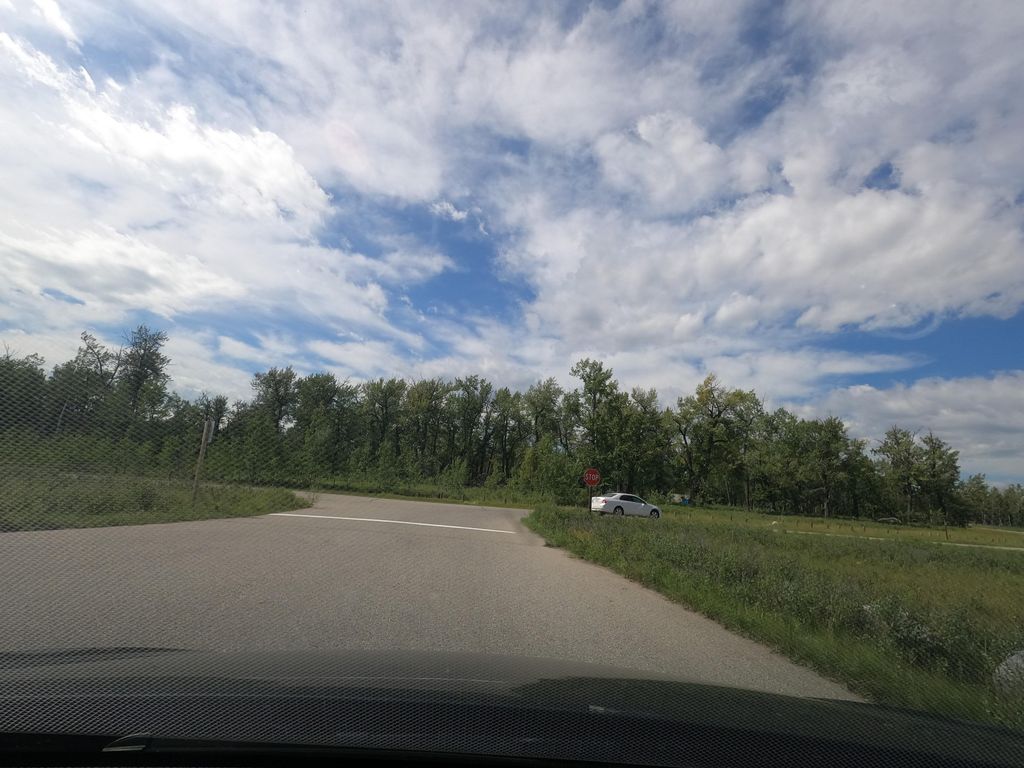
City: calgary